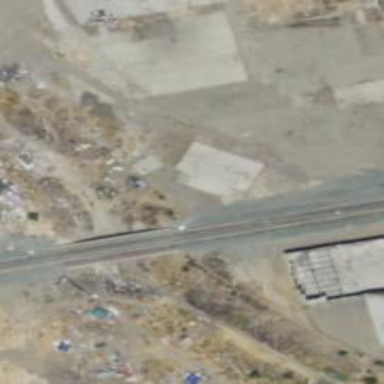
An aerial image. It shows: Abandoned railway spur.